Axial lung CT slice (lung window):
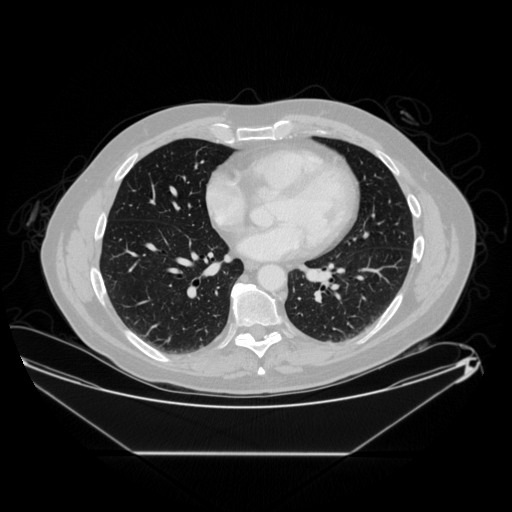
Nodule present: no